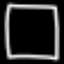
Label: square